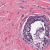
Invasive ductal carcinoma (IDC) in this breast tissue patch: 0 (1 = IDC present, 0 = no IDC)